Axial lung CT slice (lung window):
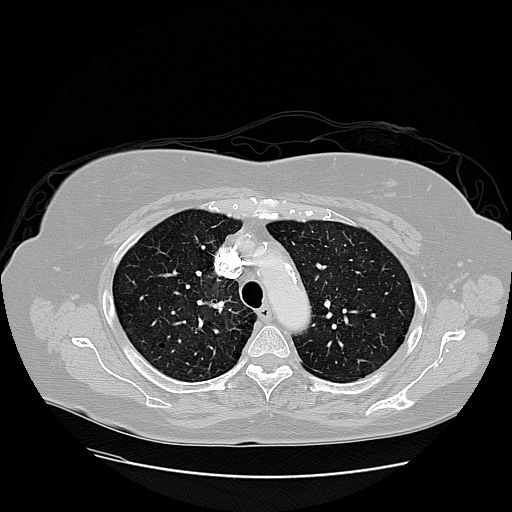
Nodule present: no